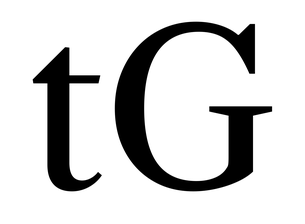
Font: LibreCaslonText_Regular